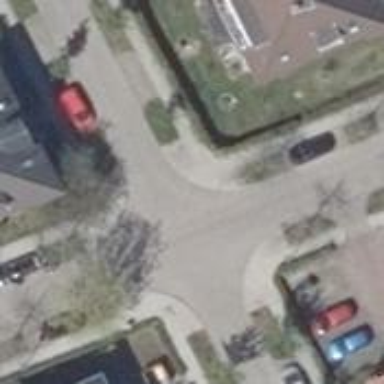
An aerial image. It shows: Residential road with sidewalks on both sides.